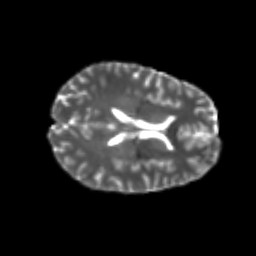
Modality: T2w
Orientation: axial
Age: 24
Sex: female
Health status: healthy
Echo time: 0.074 s